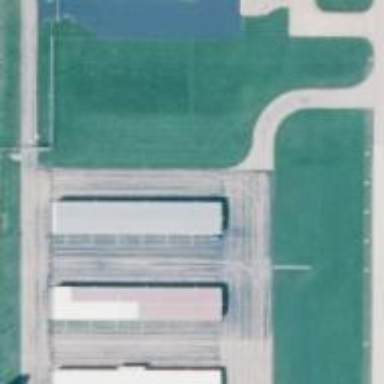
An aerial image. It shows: View of taxiway at the airport.